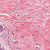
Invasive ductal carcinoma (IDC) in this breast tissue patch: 0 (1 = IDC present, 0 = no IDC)